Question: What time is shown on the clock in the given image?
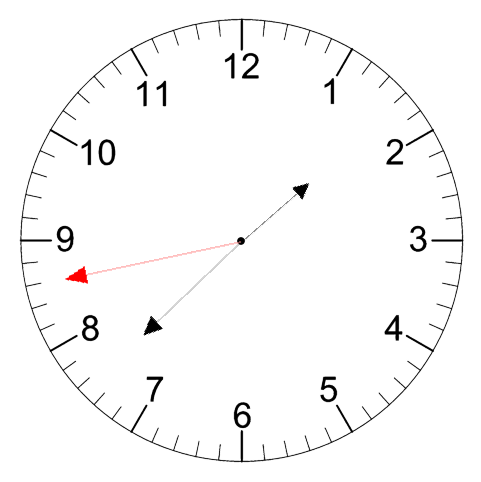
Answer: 01:37:43